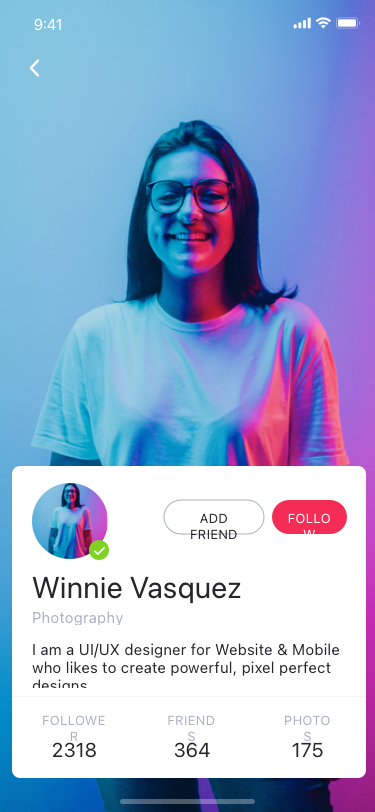
Text in this UI design:
Photography
I am a UI/UX designer for Website & Mobile who likes to create powerful, pixel perfect designs
Winnie Vasquez
Follower
Friends
Photos
2318
364
175
Follow
Add friend